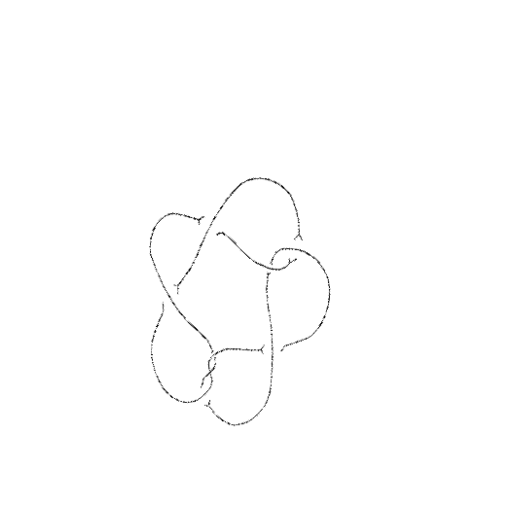
Crossing number: 8